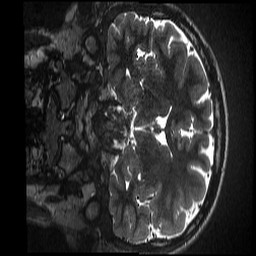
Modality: T2w
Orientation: coronal
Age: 22
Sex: male